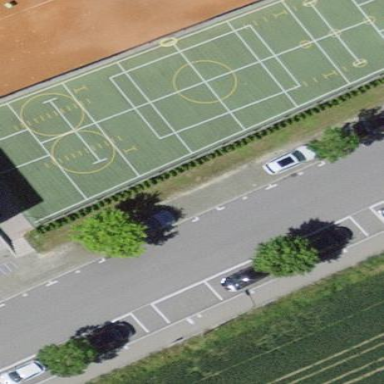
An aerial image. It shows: Multi-sport pitch for leisure and various sports activities.